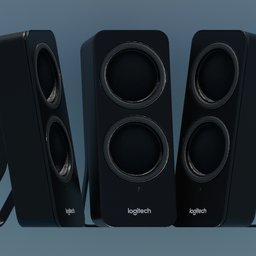
Label: electronics